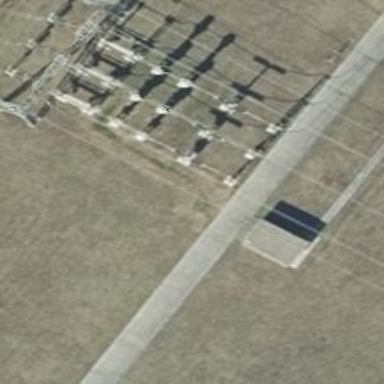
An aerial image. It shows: Power line with three cables in bay configuration.